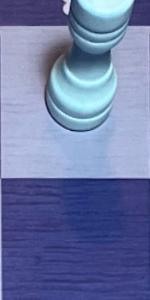
Label: Empty